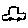
Label: car